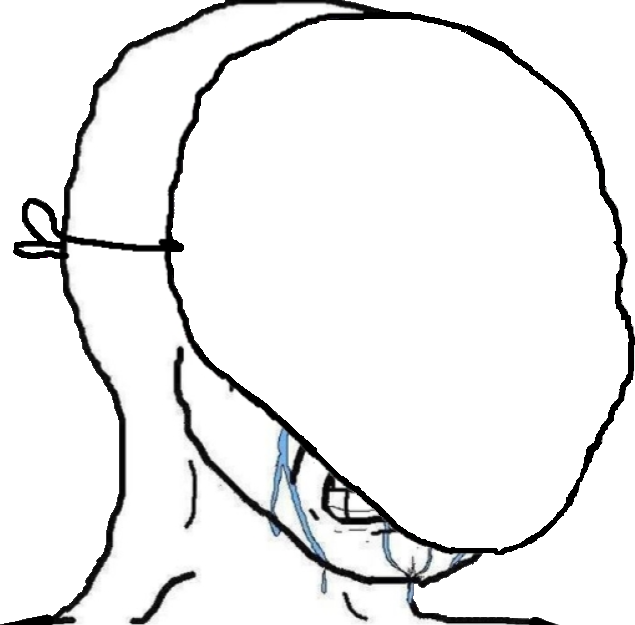
Label: 5_Crying_Wojak